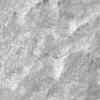
Atmospheric dust classification: not_dusty